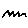
Label: zigzag